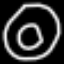
Label: donut